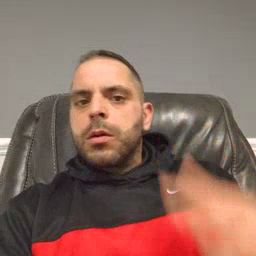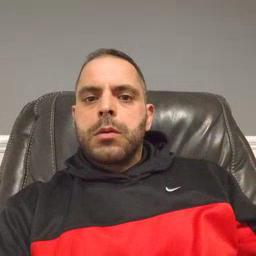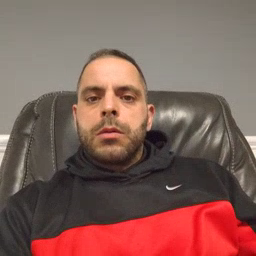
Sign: noisy